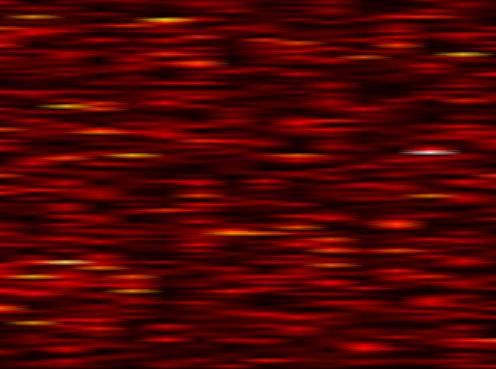
Label: OFDM